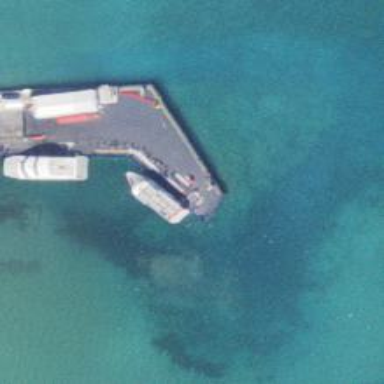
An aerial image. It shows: Ferry mooring location.